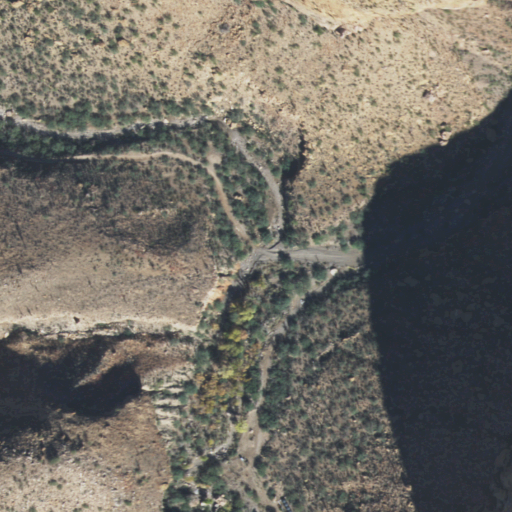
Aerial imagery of valley in Arizona named White Canyon containing only shrub